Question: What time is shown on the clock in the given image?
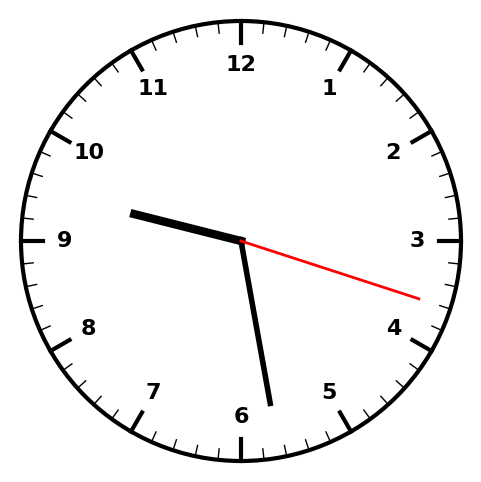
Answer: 09:28:18